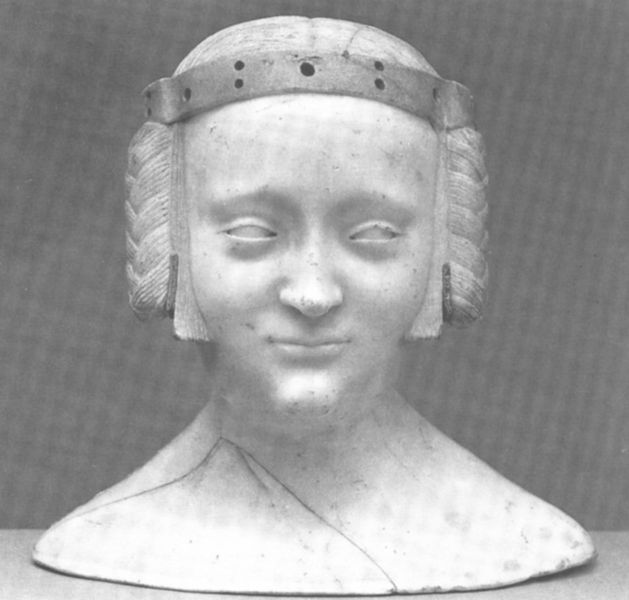
Titel: Büste vom Gisant der Marie de France
Künstler: Jean de Liège
Standort: Herkunftsort:  ()
Institution: New York, The Metropolitan Museum of  Art
Schlagwörter: dunkel, kopf, mann, schatten, weiß, frau, frisur, grau, hell, marmor, mund, nase, stirn, dame, augen, band, gesicht, stein, stirnband, hals, portrait, porträt, boden, auge, haare, gotik, haarreif, kinn, krone, lippen, locken, poträt, prtrait, scheitel, schultern, skulptur, sprung, zöpfe, risse, mauer, haarband, krieg, weiblich, zopf, büste, bildhauerei, plastik, penis, symmetrisch, soldat, rom, geflochten, griechisch, krieger, reif, herrscherin, madonna, kopfschmuck, objekt, zwitter, römisch, römerin, riss, geischt, stirnreif, schöne madonna, kotteleltten, pflechtfrisur, sxhlbüste